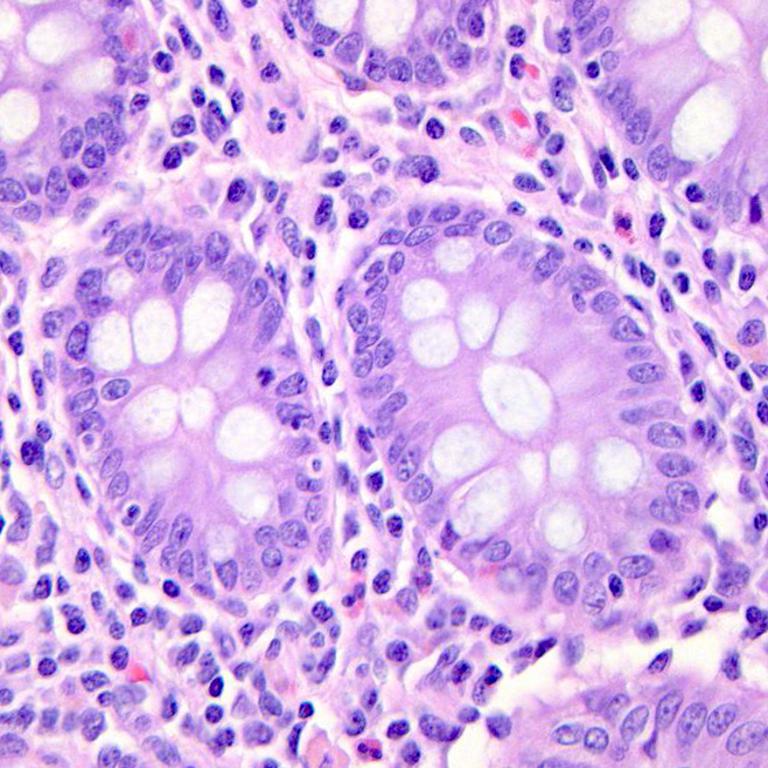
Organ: colon
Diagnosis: benign